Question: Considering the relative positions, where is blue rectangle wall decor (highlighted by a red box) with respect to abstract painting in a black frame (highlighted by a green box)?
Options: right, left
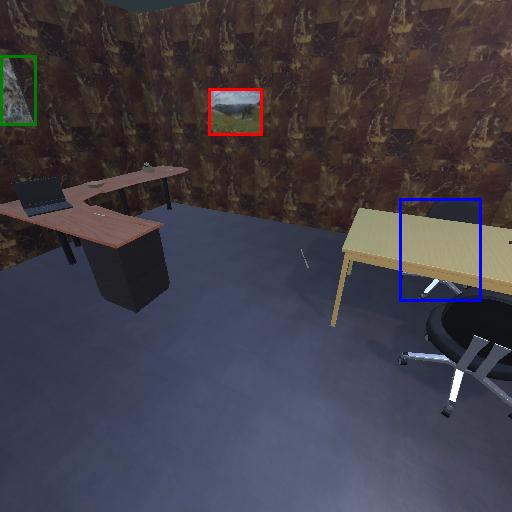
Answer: right